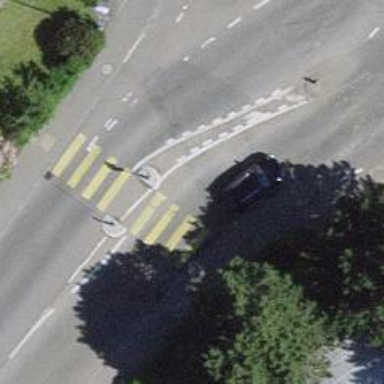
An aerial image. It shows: Uncontrolled zebra crossing with central island.